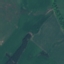
Land use / land cover class: Pasture